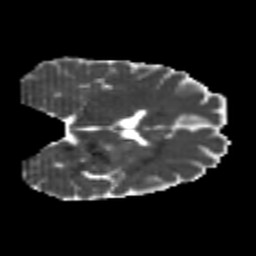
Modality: MD
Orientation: coronal
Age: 22
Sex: male
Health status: healthy
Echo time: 0.074 s